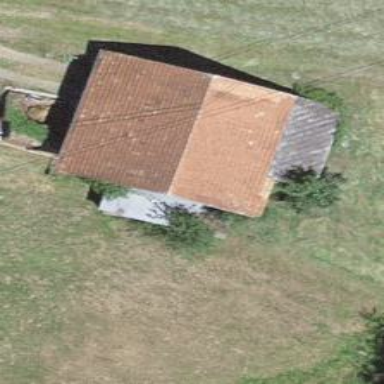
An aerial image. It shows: Barn.